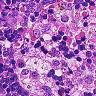
Metastatic tissue present: no